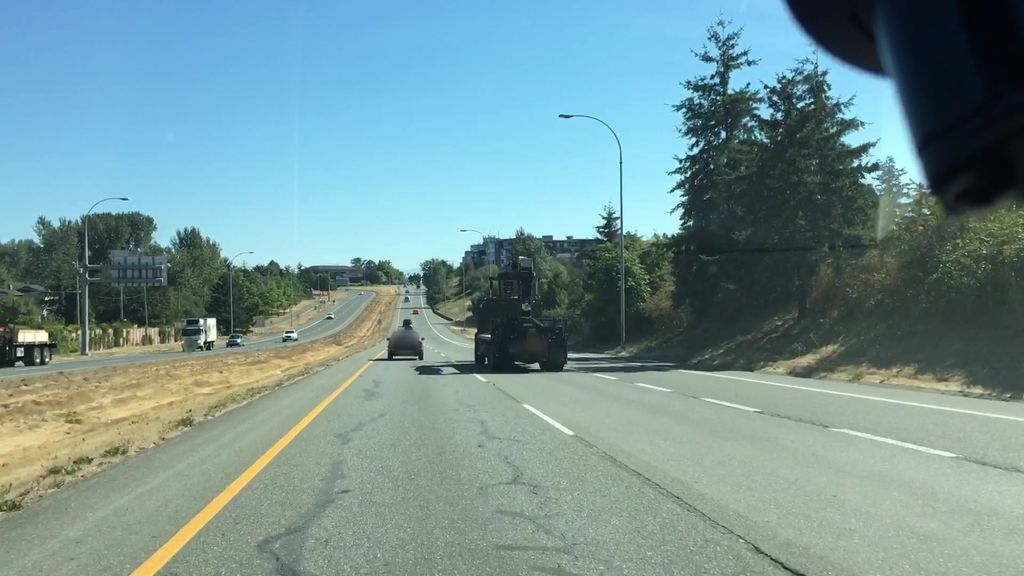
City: victoria